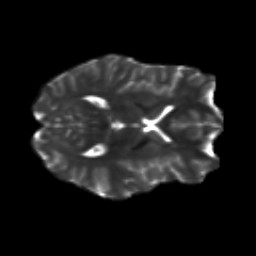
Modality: T2w
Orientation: axial
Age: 18
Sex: male
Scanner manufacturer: siemens
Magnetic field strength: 3 T
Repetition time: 8.8 s
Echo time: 0.085 s